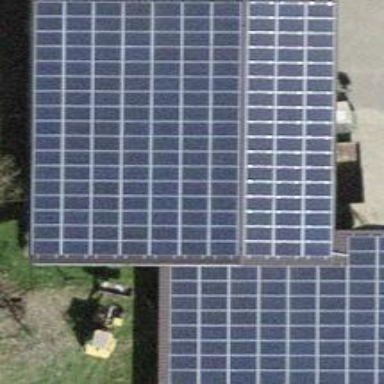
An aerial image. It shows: Solar power generator using photovoltaic method with solar photovoltaic panel types.